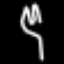
Label: fork